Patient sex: M
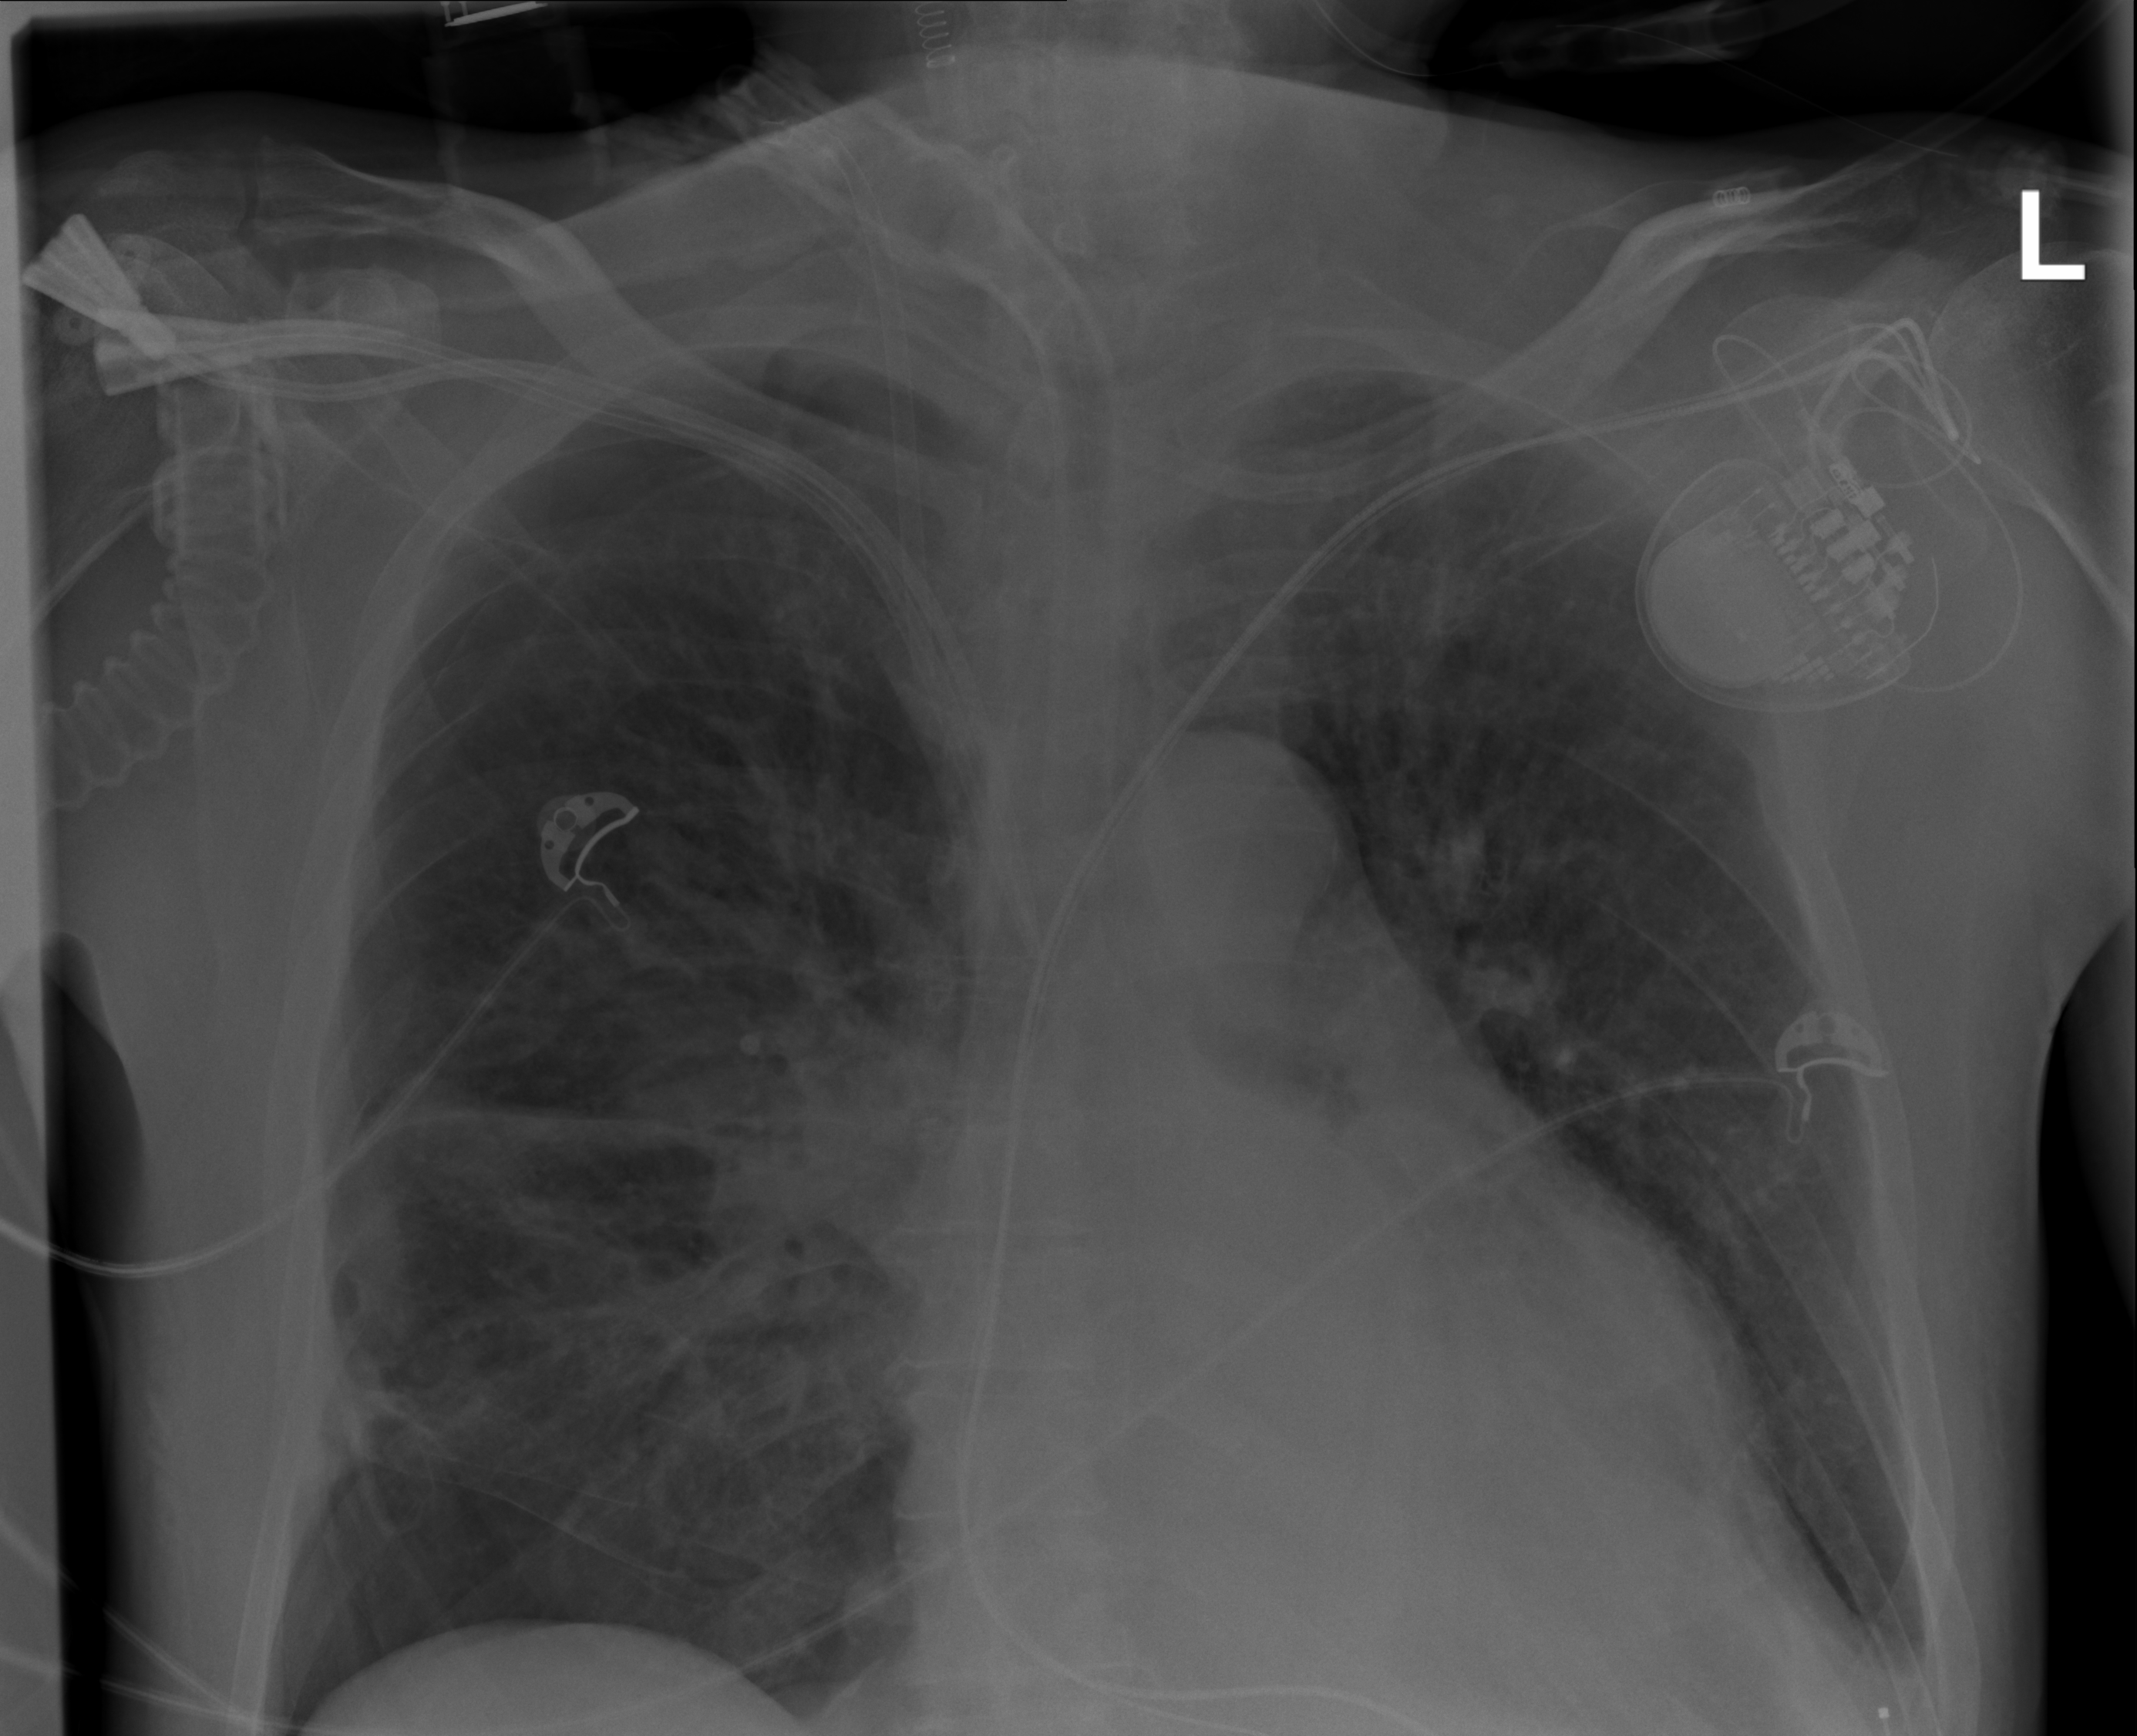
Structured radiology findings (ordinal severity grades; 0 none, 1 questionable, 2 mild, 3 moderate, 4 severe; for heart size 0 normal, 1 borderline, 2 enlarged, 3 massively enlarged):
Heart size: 2
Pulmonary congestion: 2
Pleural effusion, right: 1
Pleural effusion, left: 2
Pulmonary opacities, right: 2
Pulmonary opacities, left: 0
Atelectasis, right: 2
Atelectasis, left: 2